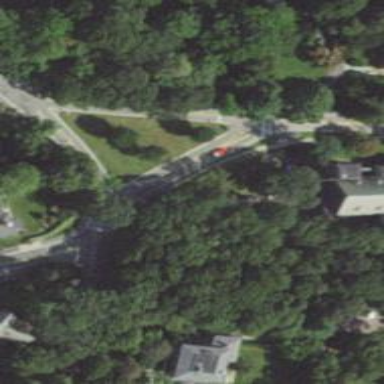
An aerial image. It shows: Park located in historic district.